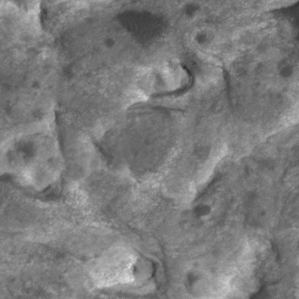
Label: non_frost